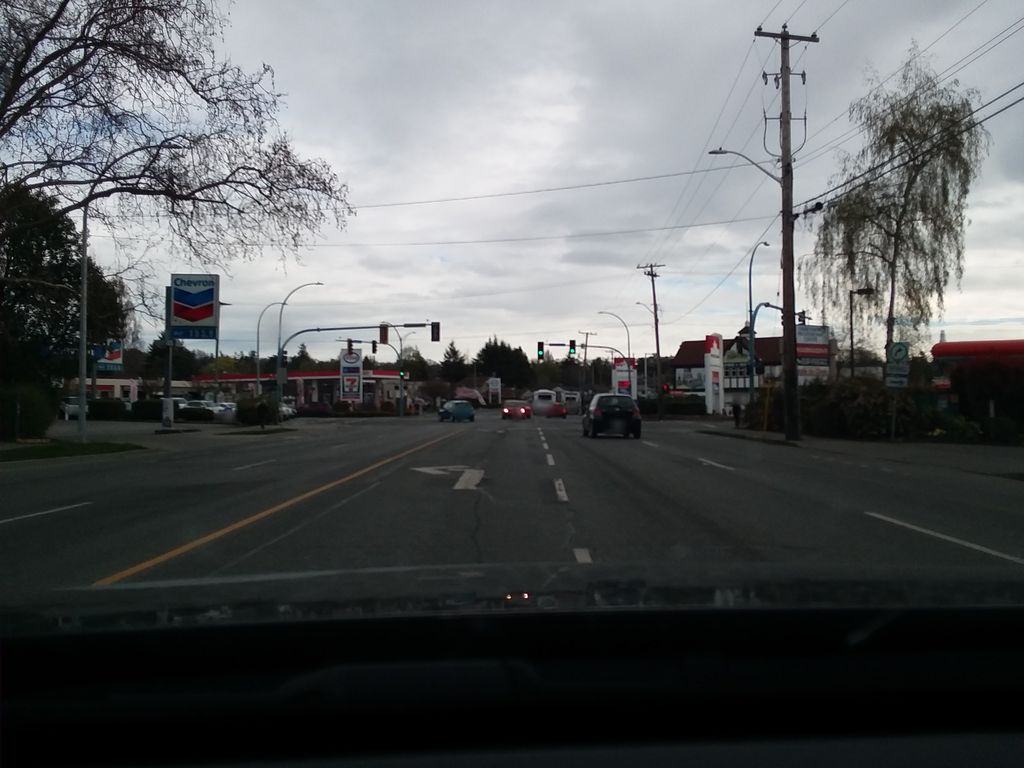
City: victoria